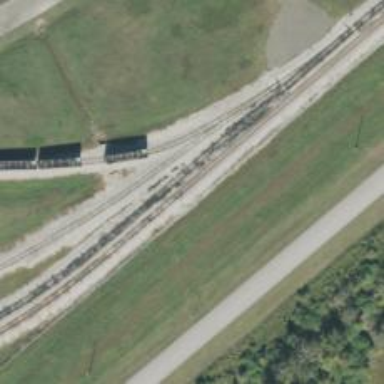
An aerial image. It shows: Railway track.